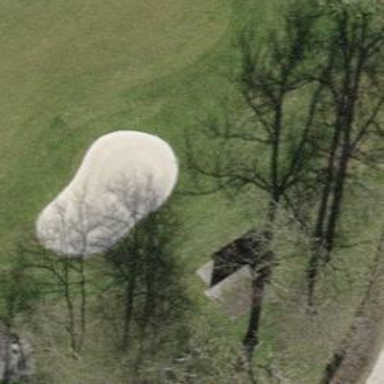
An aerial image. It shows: Sandy area is golf bunker.